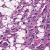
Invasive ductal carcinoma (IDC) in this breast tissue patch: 1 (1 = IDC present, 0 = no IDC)